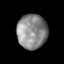
Tissue: prostate
Cell type: T cells
Senescence score: 0.25
Nuclear area (px): 1011
Mean DAPI intensity: 138.729